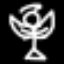
Label: angel